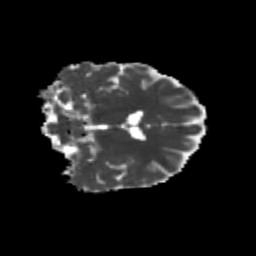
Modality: MD
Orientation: coronal
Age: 25
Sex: female
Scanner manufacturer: siemens
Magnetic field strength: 3 T
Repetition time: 3.5 s
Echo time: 0.104 s